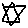
Label: star